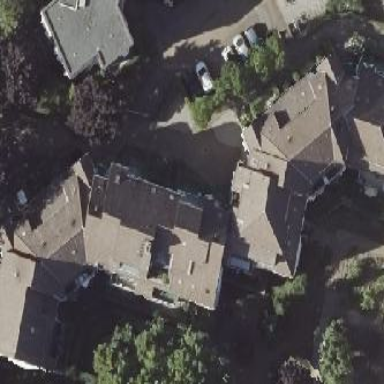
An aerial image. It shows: Building with hipped roof shape.